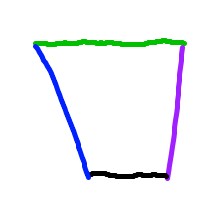
Shape: trapezoid